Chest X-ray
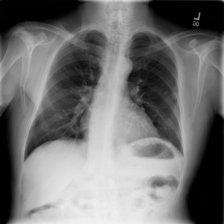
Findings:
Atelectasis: negative
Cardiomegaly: negative
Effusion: negative
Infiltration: negative
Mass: negative
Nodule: negative
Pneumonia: negative
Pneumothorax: negative
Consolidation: negative
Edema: negative
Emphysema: negative
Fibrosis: negative
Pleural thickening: negative
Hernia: negative